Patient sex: F
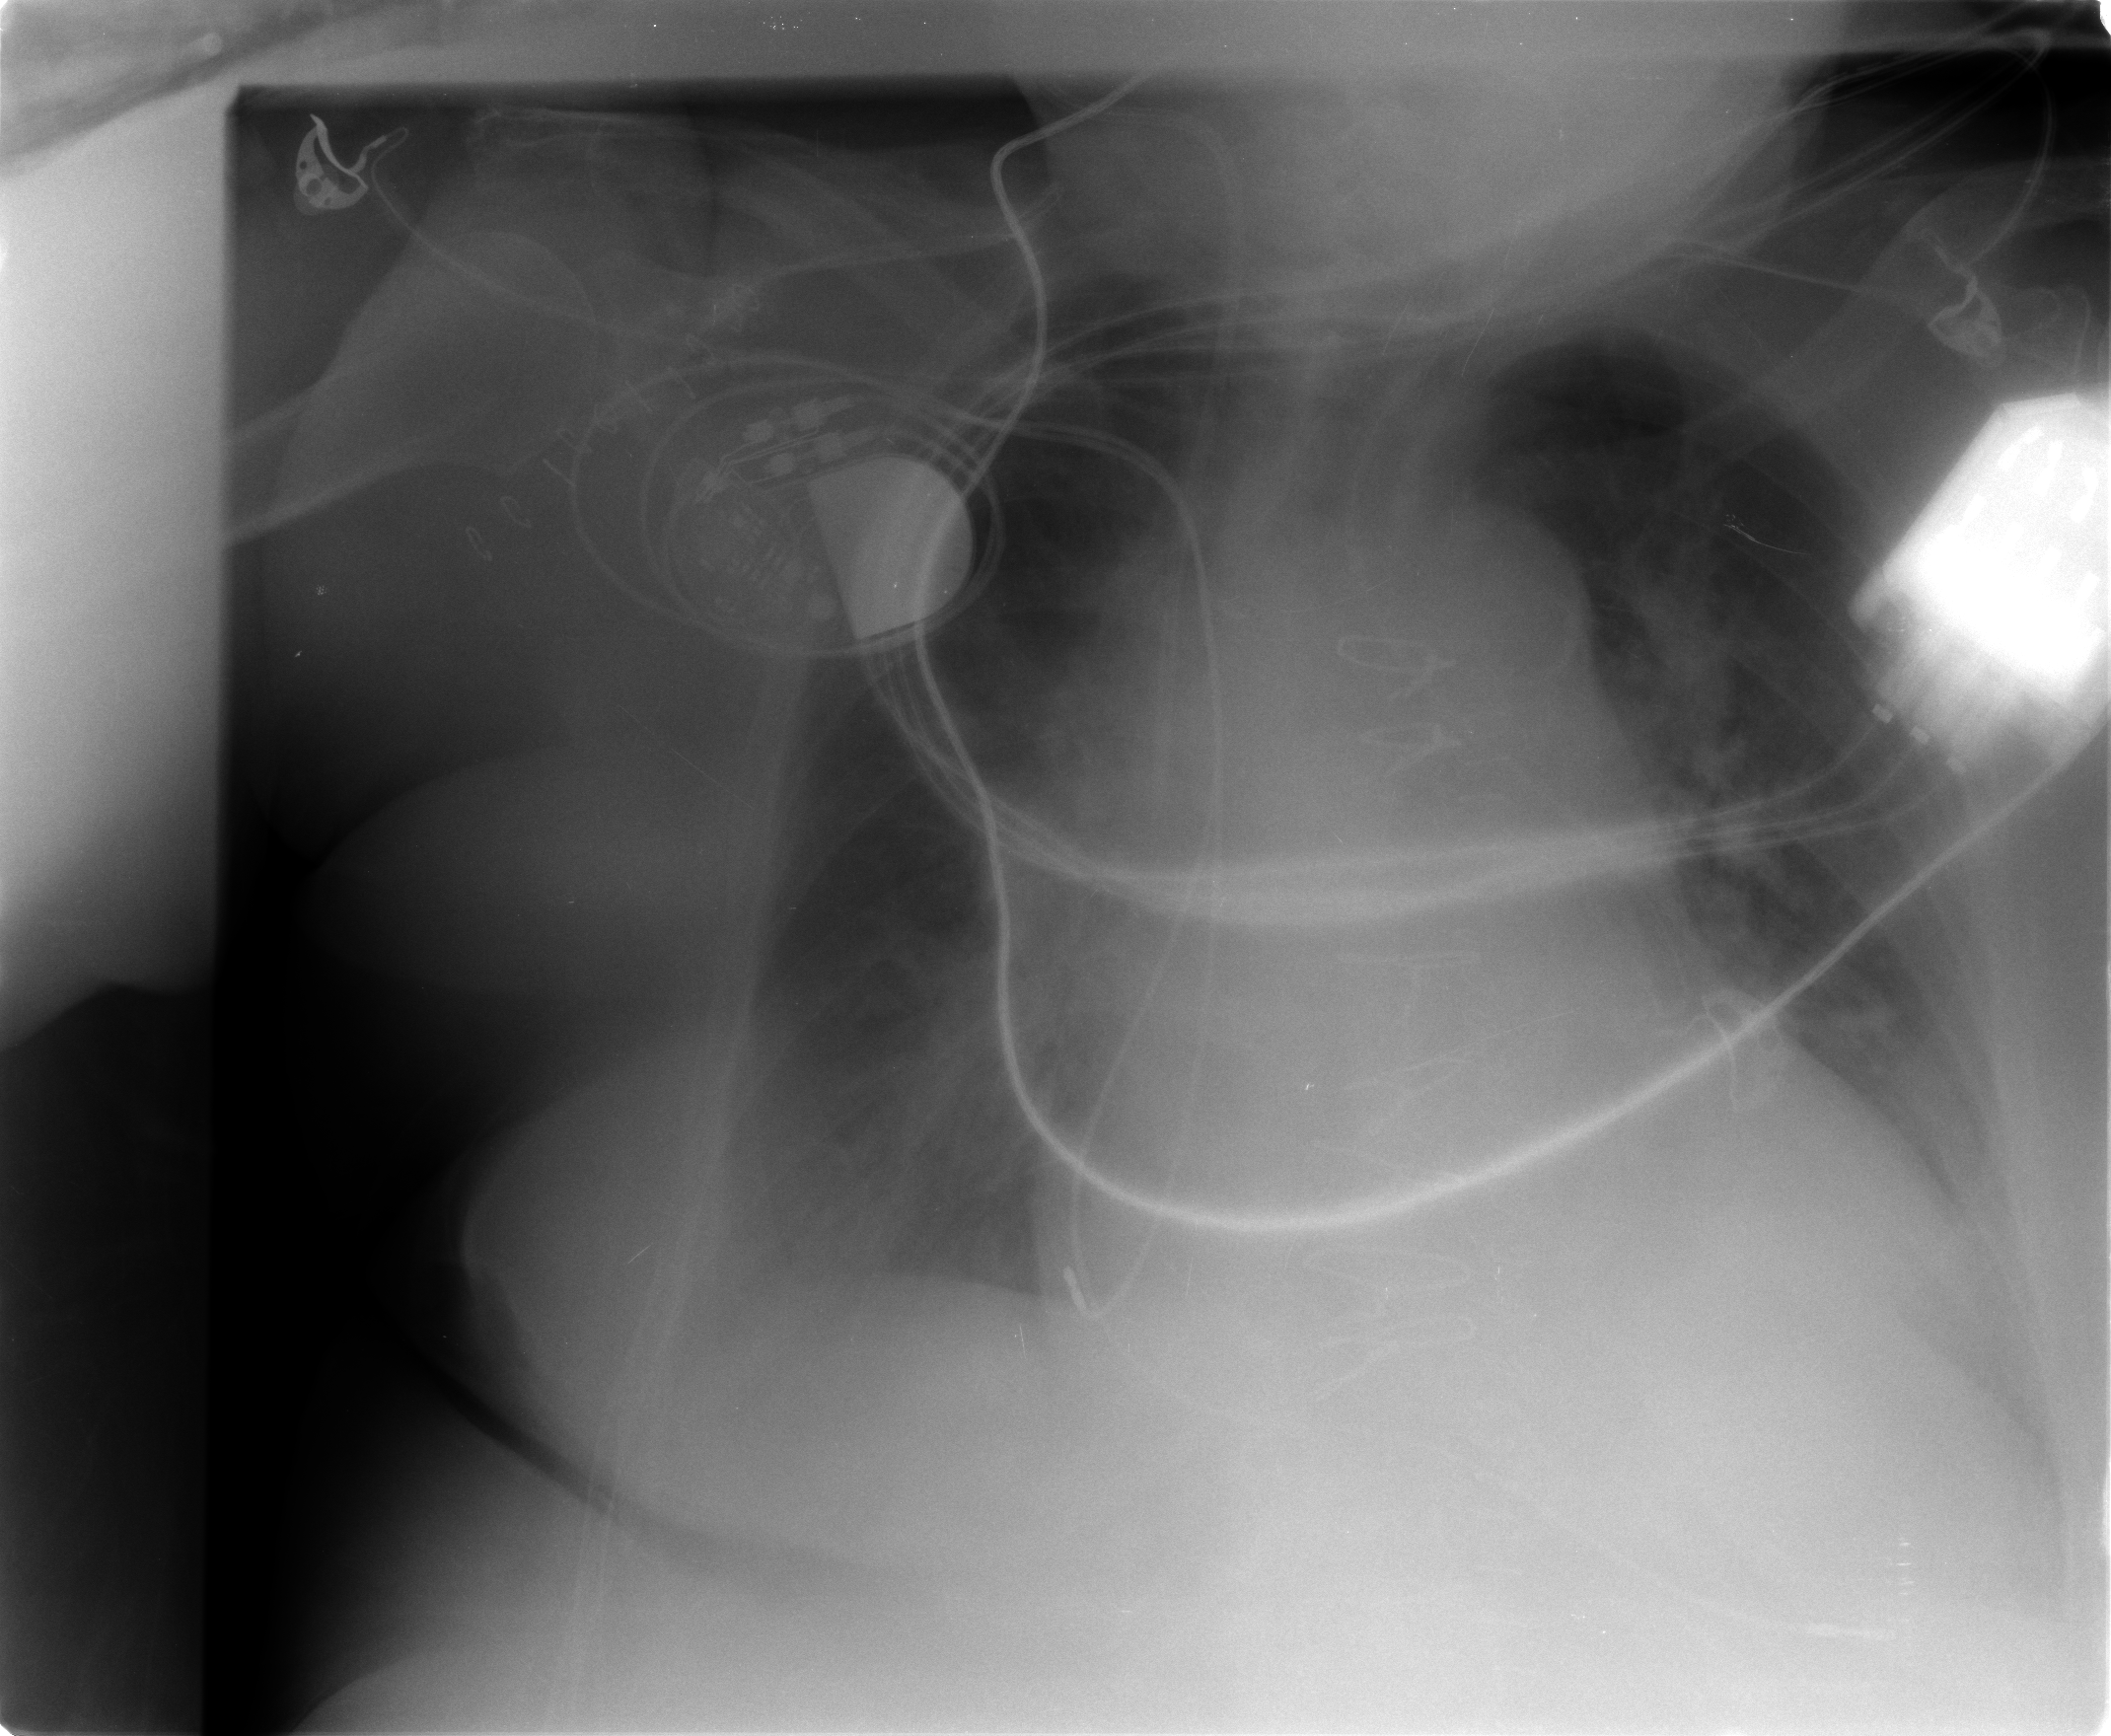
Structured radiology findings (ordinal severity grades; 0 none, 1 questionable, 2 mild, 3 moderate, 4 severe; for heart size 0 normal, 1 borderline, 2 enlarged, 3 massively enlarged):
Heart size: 3
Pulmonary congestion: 2
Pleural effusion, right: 1
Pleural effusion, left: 1
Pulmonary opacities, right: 0
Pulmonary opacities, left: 0
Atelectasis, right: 2
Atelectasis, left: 2